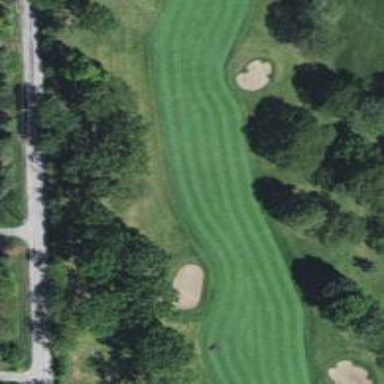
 part of golf course fairway. It is used for the sport of golf."